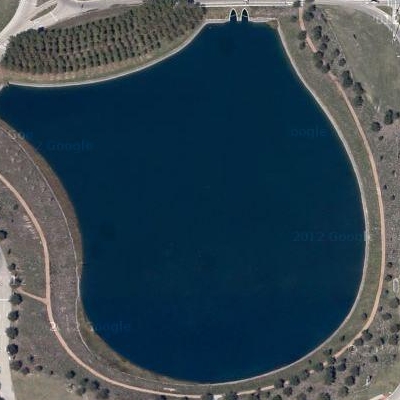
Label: RiverLake